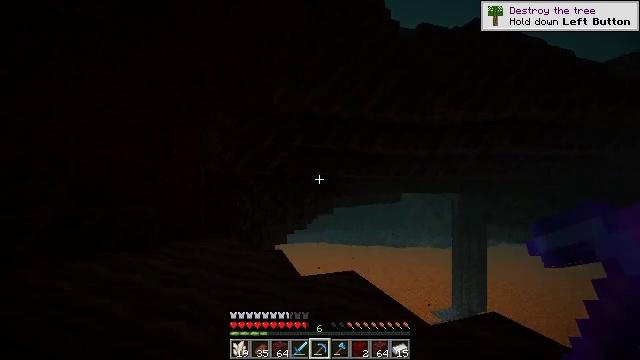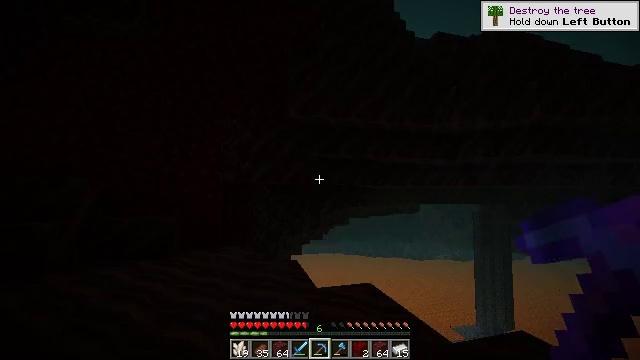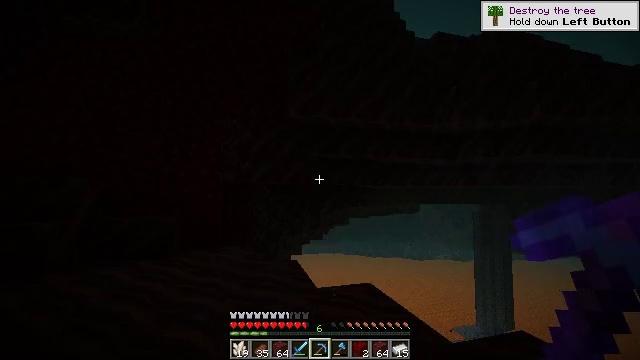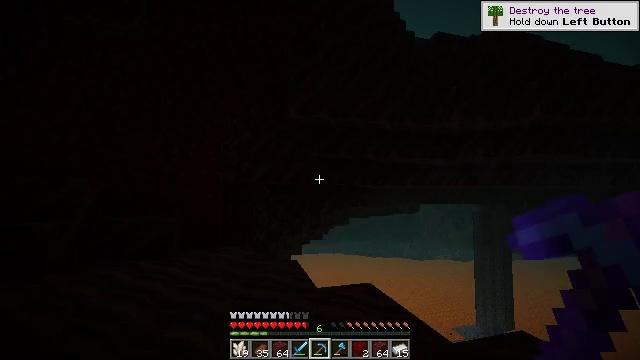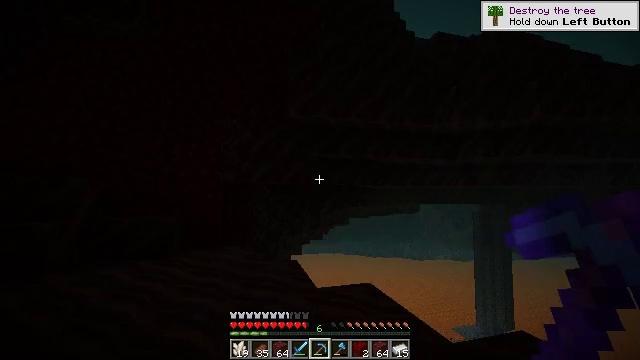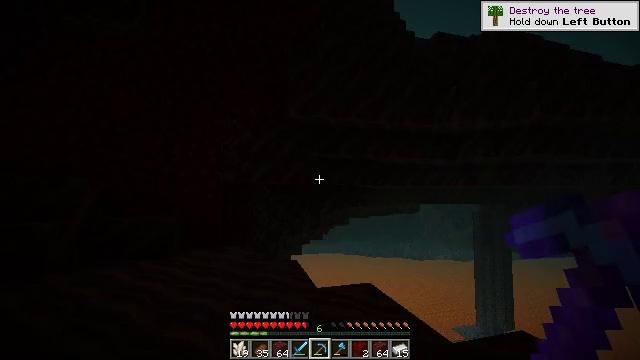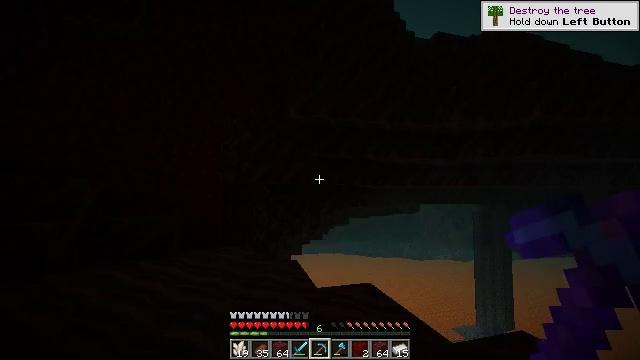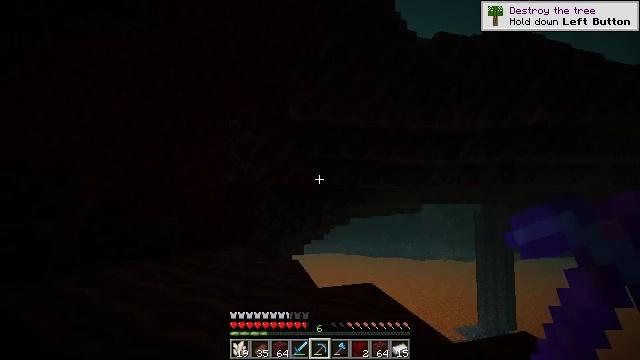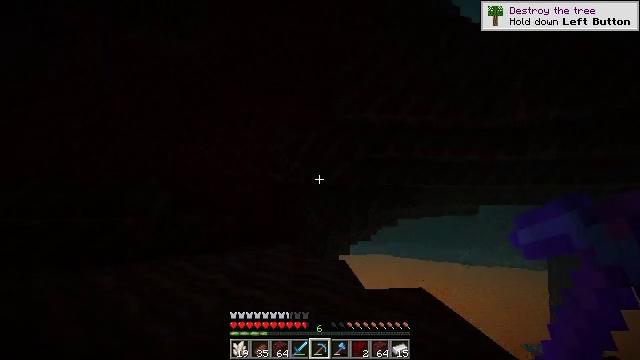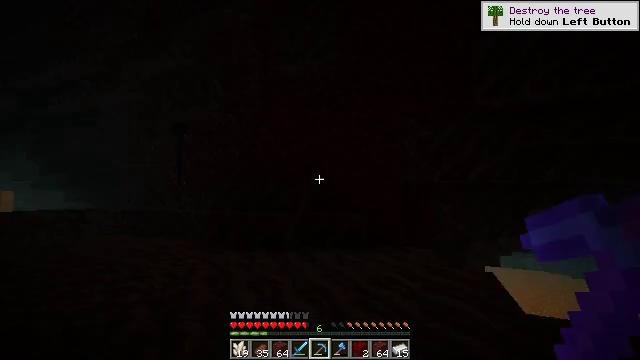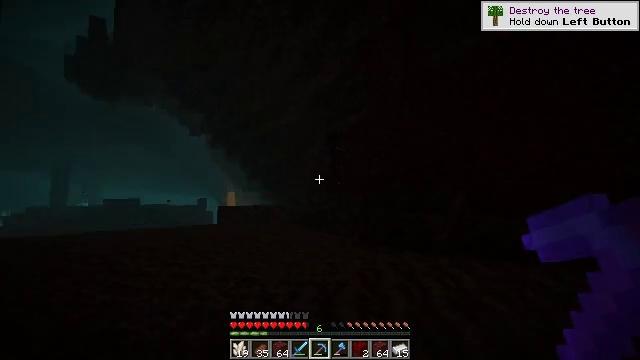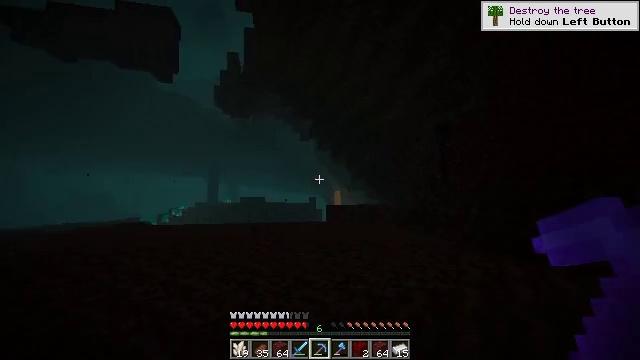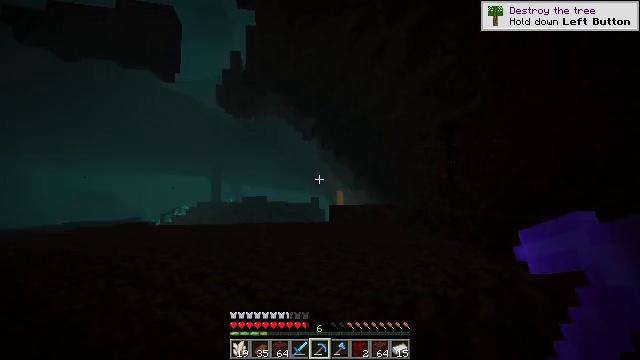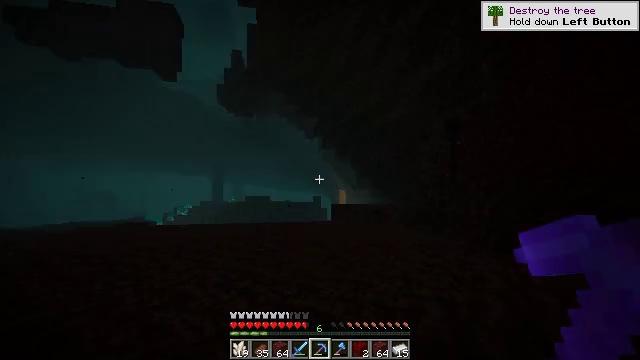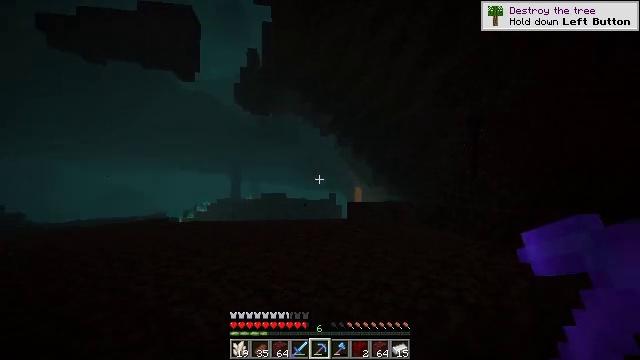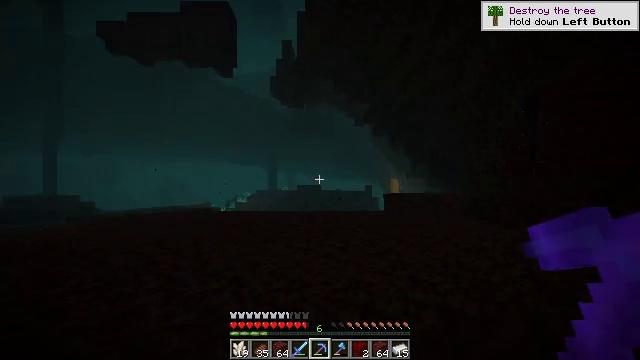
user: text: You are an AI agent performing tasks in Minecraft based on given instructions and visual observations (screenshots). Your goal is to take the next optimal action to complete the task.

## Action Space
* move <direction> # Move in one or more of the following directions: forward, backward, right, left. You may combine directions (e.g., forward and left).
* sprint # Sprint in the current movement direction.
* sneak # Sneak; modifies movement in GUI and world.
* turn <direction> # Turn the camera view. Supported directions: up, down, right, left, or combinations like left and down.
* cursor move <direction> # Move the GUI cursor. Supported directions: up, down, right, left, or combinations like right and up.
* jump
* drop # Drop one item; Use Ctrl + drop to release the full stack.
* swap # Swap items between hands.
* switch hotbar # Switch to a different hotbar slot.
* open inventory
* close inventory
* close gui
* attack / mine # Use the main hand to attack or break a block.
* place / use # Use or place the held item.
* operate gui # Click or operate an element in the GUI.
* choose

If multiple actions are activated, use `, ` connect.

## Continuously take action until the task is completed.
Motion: motion action
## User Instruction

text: Gather bone block for bone meal.
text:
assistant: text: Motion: turn left and up
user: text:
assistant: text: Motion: no_op
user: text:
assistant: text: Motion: no_op
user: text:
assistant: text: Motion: no_op
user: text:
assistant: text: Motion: no_op
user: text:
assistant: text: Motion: no_op
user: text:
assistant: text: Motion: no_op
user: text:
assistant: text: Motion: turn left
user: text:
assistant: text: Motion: turn left
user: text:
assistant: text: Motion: turn left
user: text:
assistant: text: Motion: move forward, turn left
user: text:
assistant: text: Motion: move forward
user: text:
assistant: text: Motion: move forward
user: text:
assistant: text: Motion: move forward, turn left
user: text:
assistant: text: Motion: move forward, turn left and down
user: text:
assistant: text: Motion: move forward, turn left and down
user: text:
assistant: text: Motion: move forward, turn left and down
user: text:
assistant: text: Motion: move forward, sprint, turn left and down
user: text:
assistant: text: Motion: move forward, sprint, turn left
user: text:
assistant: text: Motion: move forward, sprint, turn left
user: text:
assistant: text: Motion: move forward, sprint, turn right
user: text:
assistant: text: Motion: move forward, sprint
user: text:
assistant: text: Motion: move forward
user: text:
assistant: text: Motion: move forward
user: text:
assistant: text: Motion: move forward
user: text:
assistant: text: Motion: move forward
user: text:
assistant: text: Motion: move forward
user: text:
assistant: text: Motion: move forward
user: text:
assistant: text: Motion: move forward
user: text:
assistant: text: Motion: move forward, turn right